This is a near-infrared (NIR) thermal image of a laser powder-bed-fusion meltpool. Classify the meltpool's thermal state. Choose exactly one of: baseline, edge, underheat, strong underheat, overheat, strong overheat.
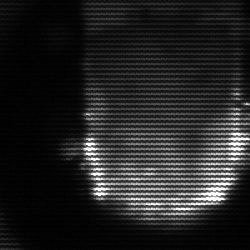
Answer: baseline